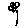
Label: flower